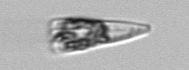
Label: Licmophora